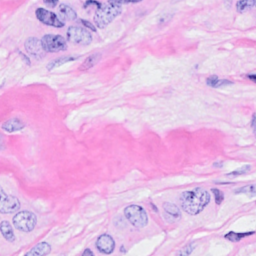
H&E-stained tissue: Breast